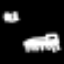
Label: bed